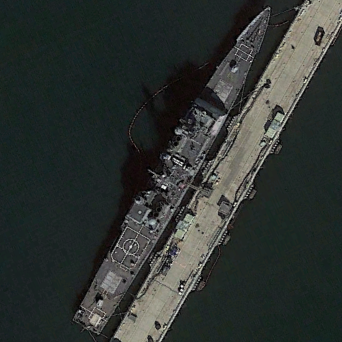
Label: cruiser